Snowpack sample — Loveland Pass, Silver Plume, Colorado, USA (2/11/26, 12:00 PM MST)
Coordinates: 39.663, -105.886
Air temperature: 35 °F
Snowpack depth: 82 cm
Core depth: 10 cm
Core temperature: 15.8 °F
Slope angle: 13°, slope face: 12°
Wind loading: high
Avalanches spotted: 1
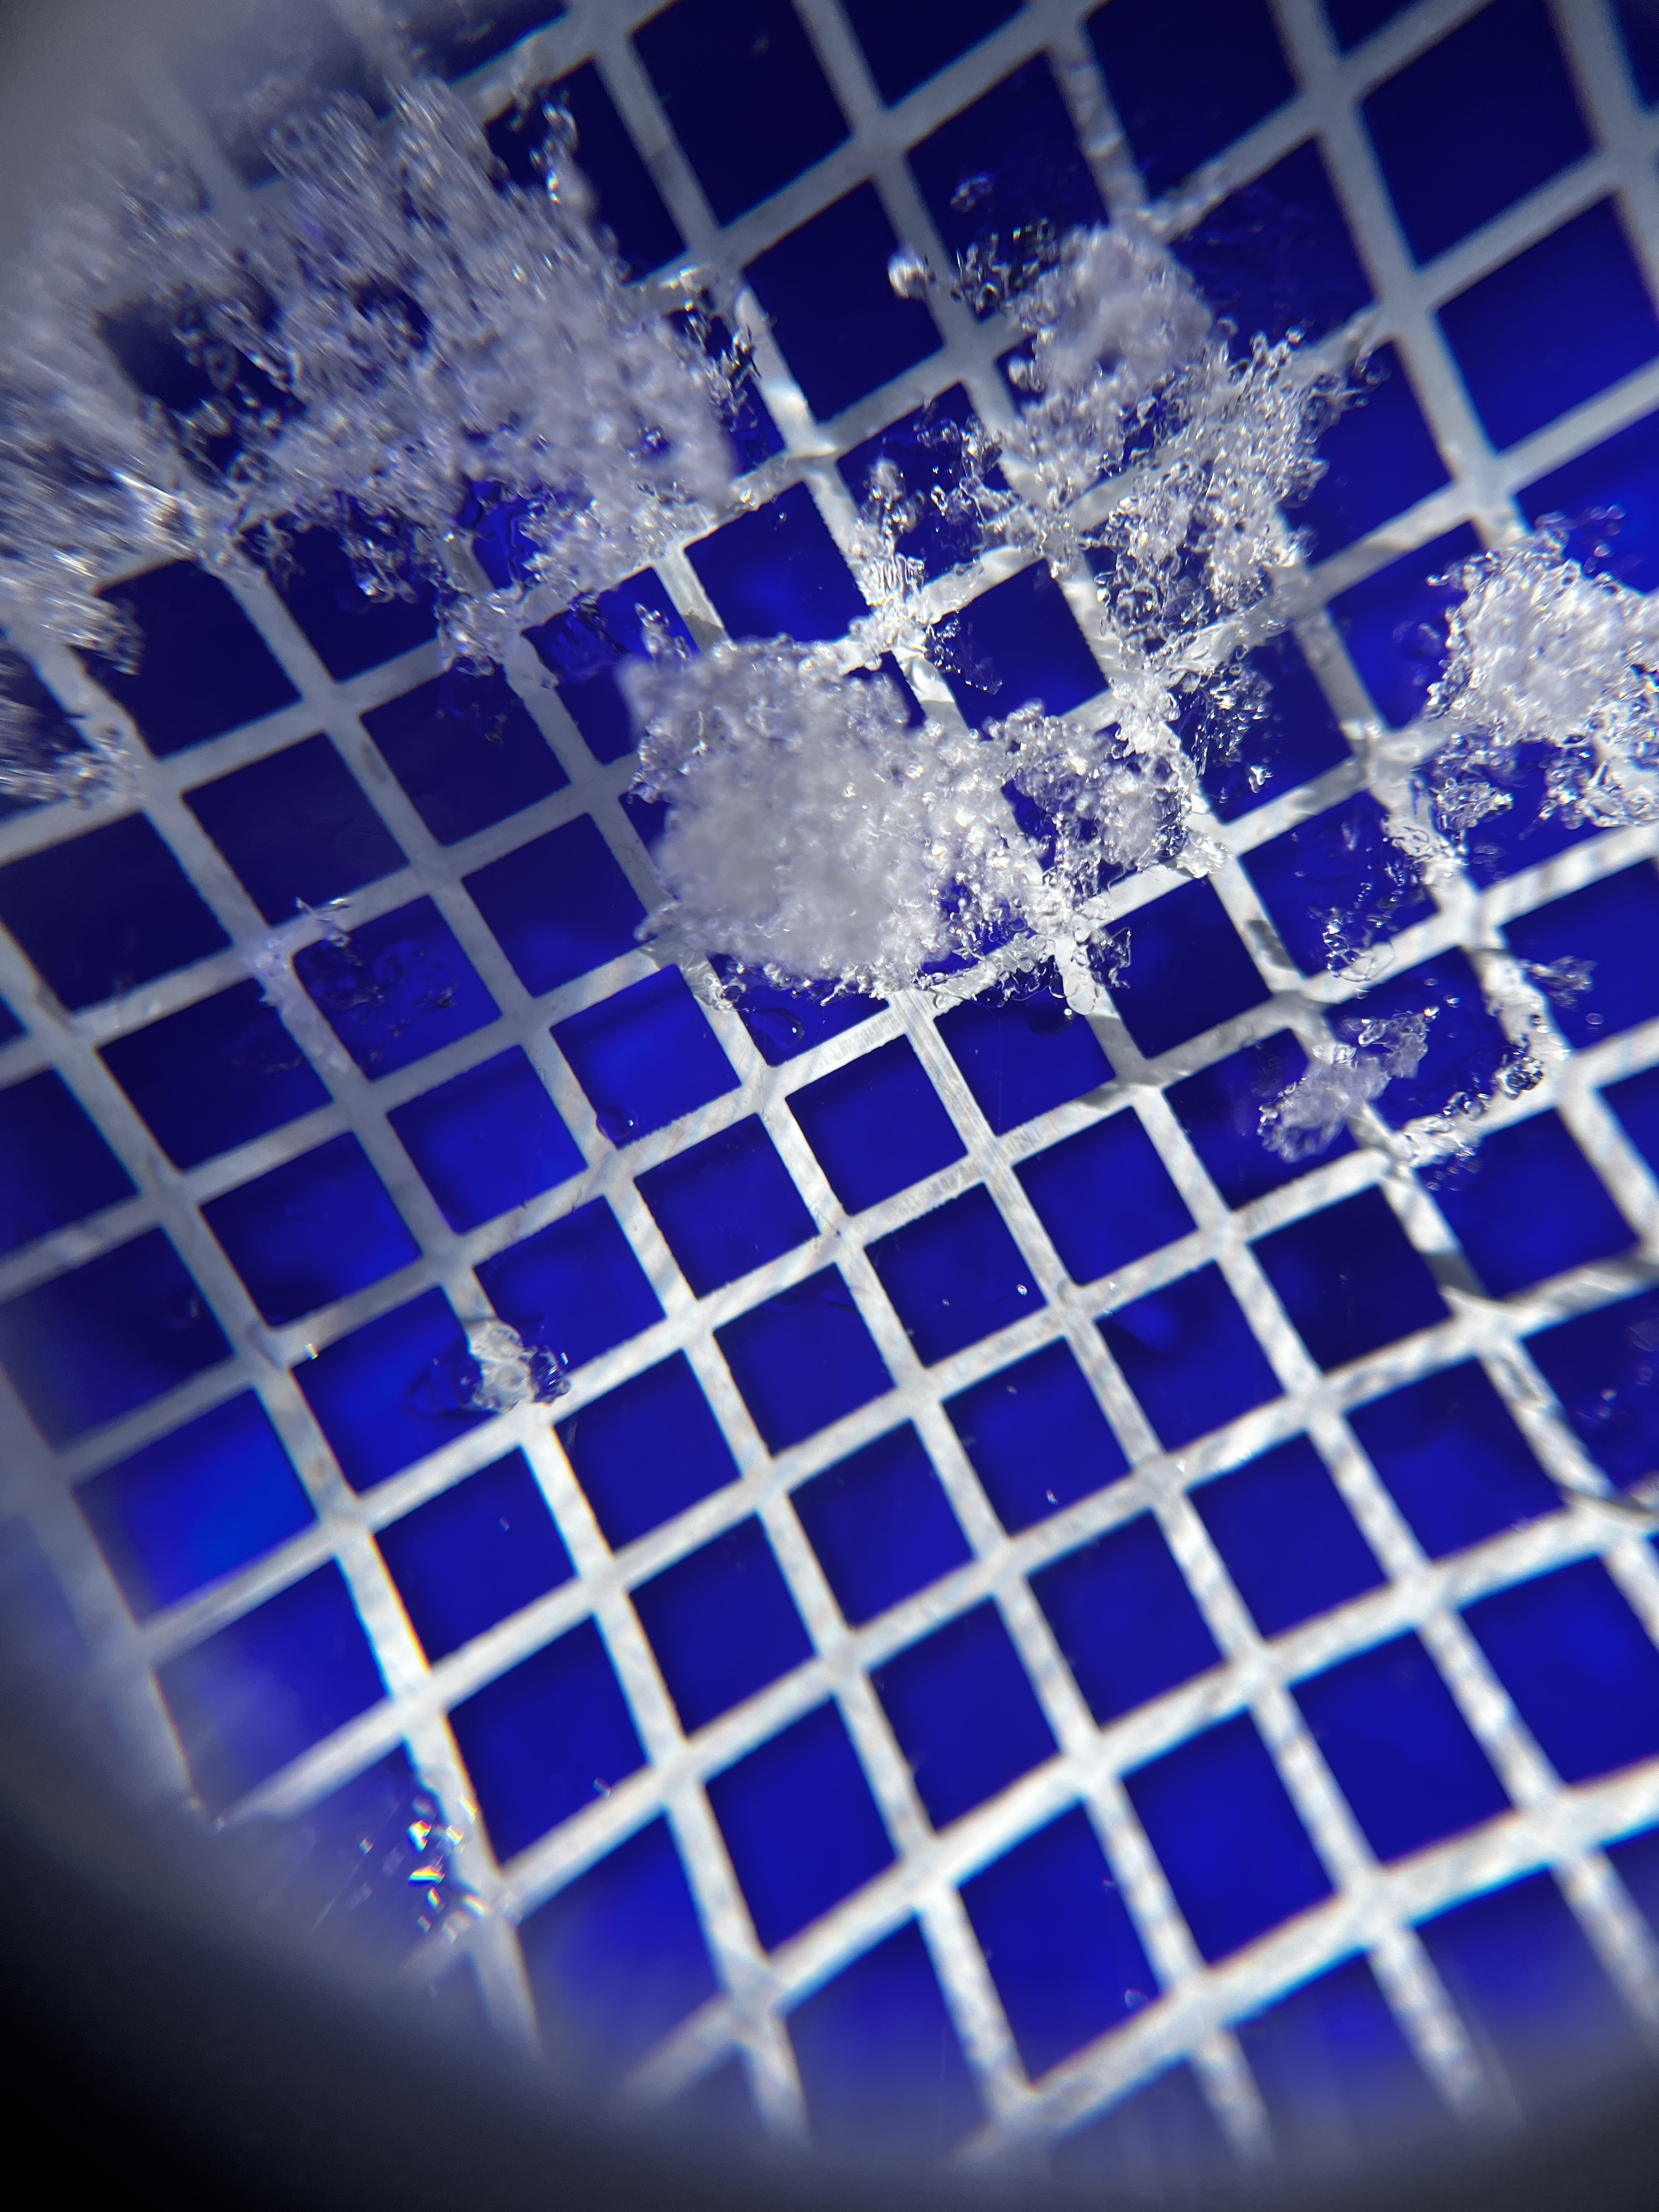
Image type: magnified_profile
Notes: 1 small avalanche spotted on the north side of the bowl, lots of wind loading